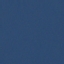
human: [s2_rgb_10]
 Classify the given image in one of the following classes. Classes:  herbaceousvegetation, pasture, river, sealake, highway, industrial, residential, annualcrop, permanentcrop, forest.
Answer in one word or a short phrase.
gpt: SeaLake